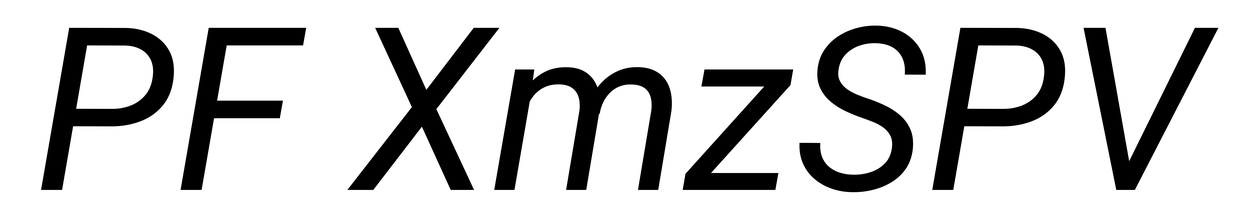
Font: Roboto-Italic_Italic